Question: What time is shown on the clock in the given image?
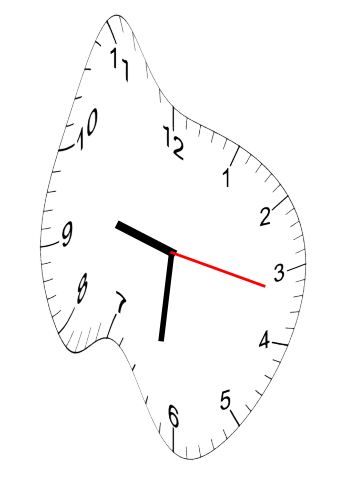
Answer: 09:31:17